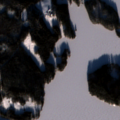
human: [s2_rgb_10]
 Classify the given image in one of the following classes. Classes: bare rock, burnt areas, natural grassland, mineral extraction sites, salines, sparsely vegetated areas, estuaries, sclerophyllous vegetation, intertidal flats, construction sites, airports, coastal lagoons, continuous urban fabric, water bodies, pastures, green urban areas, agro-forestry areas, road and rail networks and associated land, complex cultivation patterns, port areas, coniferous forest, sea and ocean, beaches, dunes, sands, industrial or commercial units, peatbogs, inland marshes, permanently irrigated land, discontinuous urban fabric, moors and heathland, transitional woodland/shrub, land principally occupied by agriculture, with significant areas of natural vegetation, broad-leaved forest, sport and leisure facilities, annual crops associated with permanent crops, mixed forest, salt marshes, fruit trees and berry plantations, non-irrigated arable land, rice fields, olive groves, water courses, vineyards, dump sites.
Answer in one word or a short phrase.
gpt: coniferous forest, mixed forest, water bodies